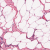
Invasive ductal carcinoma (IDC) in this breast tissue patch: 0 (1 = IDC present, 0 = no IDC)